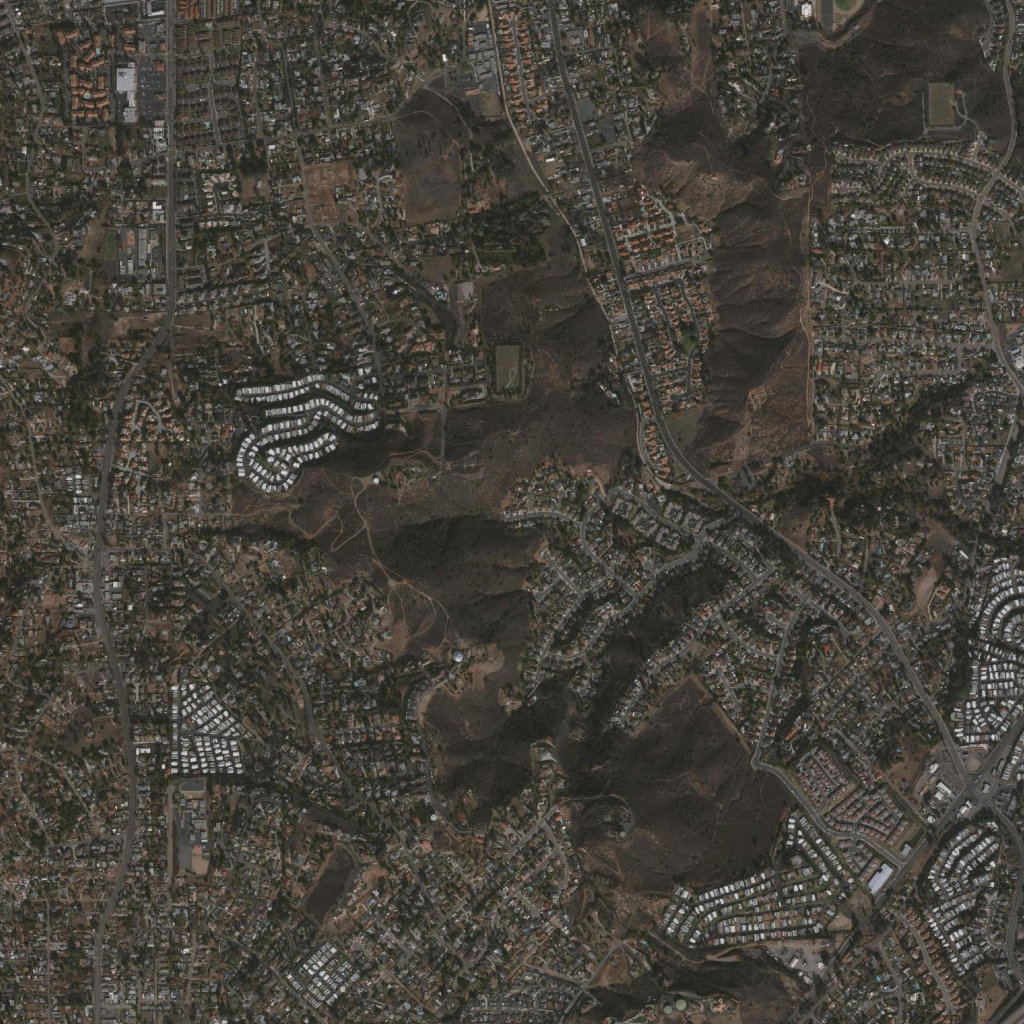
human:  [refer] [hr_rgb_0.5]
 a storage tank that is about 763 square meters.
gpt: <box>[[43, 63, 45, 64, 0]]</box>